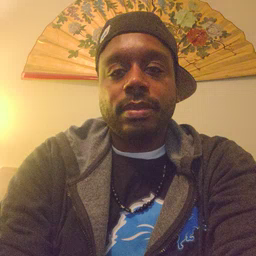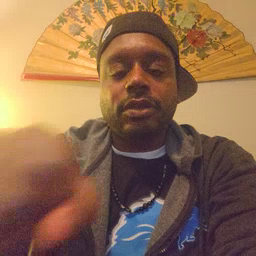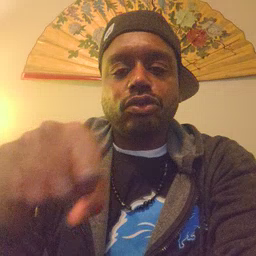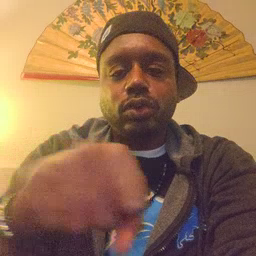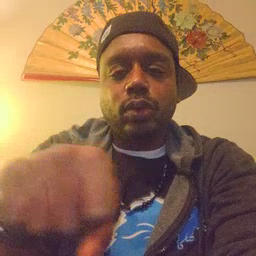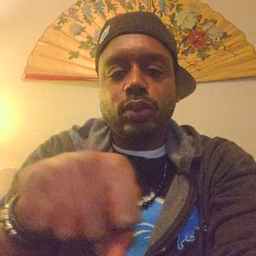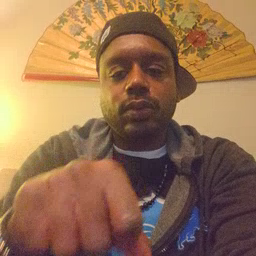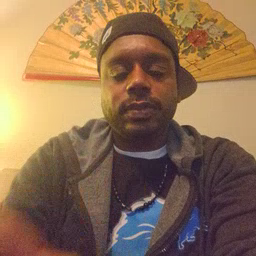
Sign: shoe